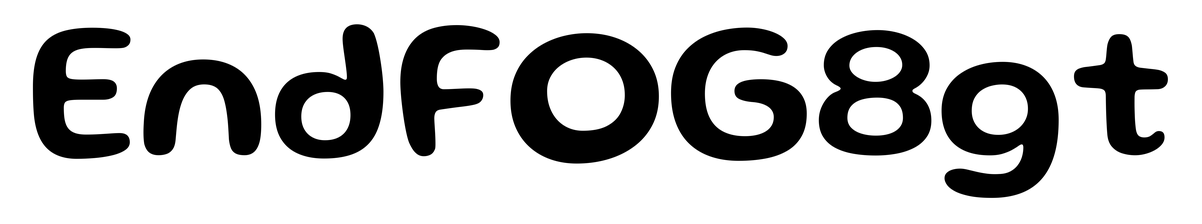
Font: Gluten_Medium